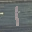
Label: 1